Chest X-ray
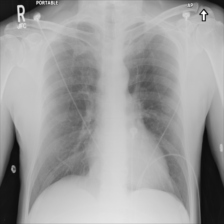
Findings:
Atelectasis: negative
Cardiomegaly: negative
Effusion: negative
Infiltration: negative
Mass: negative
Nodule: negative
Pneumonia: negative
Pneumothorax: negative
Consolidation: negative
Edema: negative
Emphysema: negative
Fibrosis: negative
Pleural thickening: negative
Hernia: negative